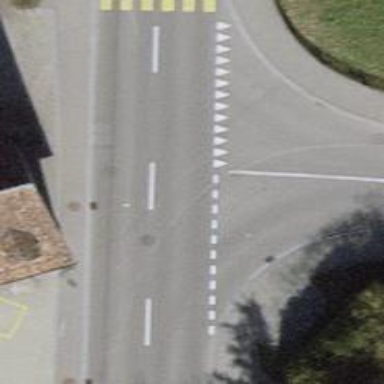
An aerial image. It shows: Road with "give way" sign.